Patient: sex M, age 75
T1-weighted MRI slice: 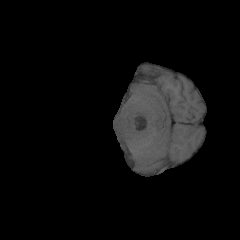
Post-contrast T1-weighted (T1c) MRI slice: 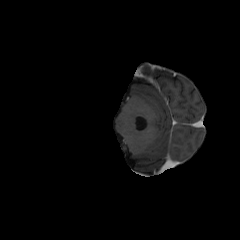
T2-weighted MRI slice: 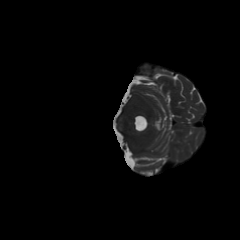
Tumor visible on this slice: no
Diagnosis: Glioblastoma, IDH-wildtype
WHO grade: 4